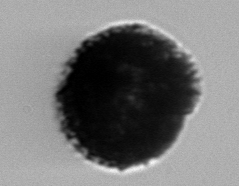
Label: Gonyaulax